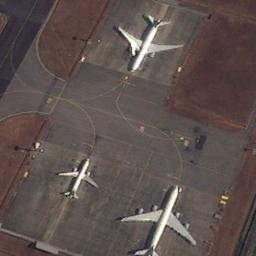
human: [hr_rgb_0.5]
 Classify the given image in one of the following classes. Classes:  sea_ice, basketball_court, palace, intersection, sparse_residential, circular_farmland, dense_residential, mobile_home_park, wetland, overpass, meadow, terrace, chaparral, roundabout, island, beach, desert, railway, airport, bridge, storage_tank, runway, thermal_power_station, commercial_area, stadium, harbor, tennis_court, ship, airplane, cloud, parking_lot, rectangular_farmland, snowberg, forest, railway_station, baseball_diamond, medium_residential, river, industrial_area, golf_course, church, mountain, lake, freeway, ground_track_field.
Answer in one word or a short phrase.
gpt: airplane